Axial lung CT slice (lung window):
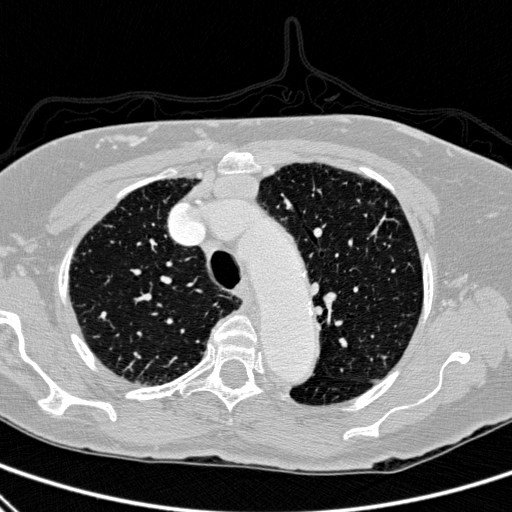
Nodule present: no